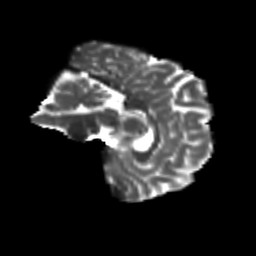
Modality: T2w
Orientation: sagittal
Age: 29
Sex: female
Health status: healthy
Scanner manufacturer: siemens
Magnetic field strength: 3 T
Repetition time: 8.6 s
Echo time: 0.095 s